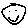
Label: smiley face